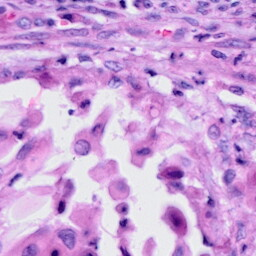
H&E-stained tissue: Cervix